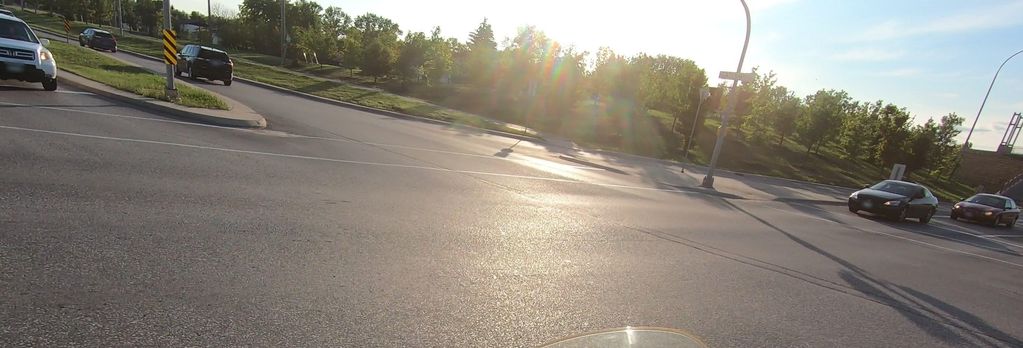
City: winnipeg